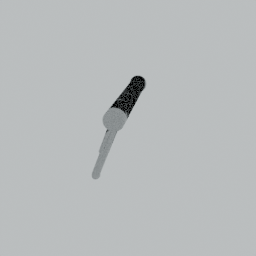
Label: appliances